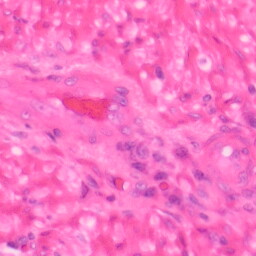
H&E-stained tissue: Colon